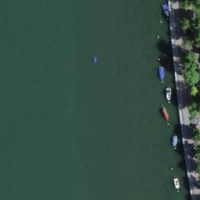
EUNIS habitat code: 15
Species observed at this site:
Corvus corone
Berberis vulgaris
Cyanistes caeruleus
Anas platyrhynchos
Cygnus olor
Turdus merula